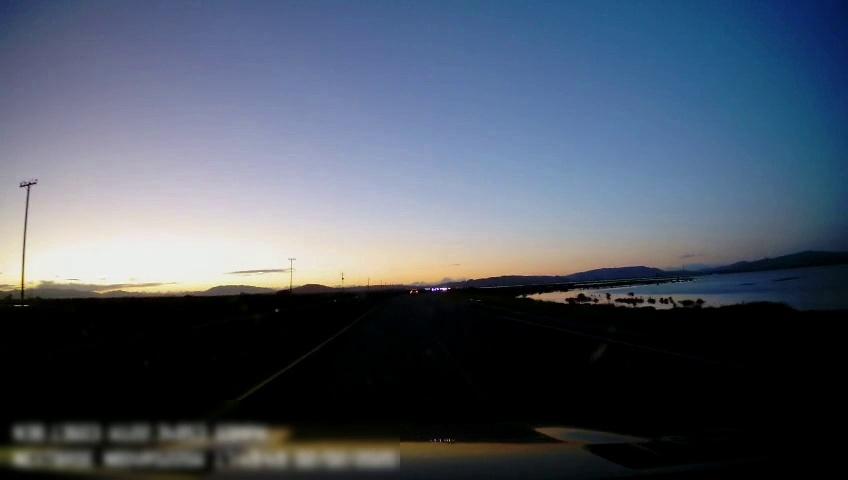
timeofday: Dusk/Dawn/Twilight
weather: Sunny
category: Drivable Space
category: Lanes | Current Lane
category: Lanes | Alternate Lane